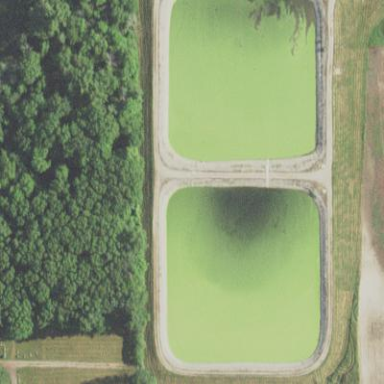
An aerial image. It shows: Wastewater basin surrounded by water.